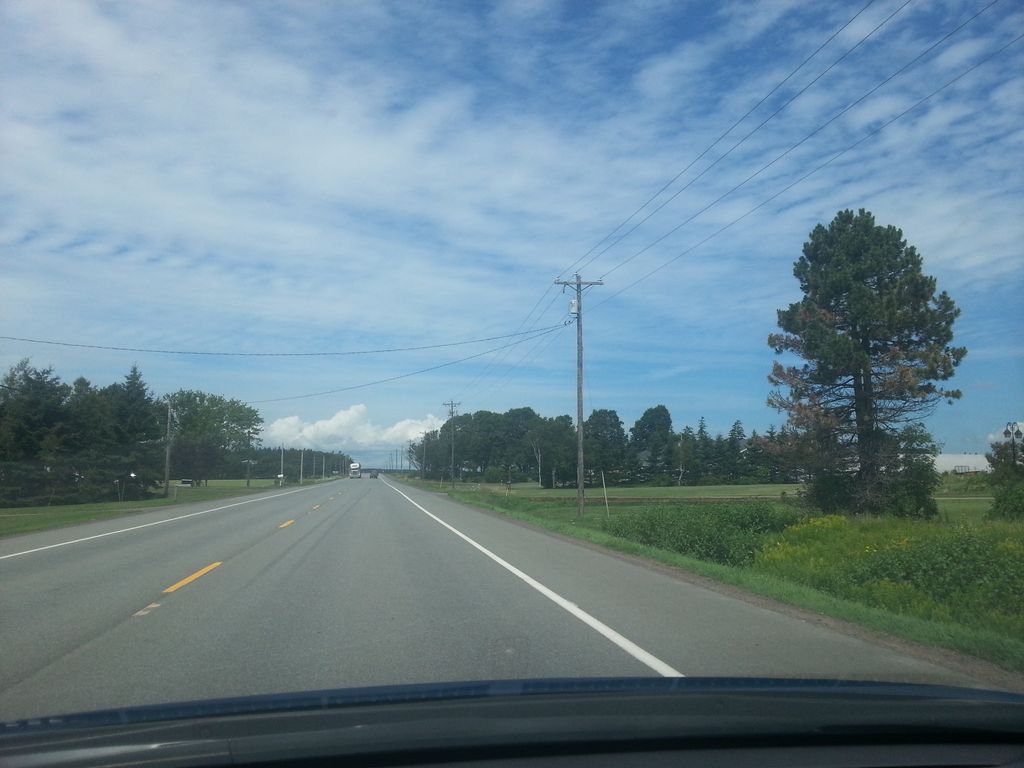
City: charlottetown